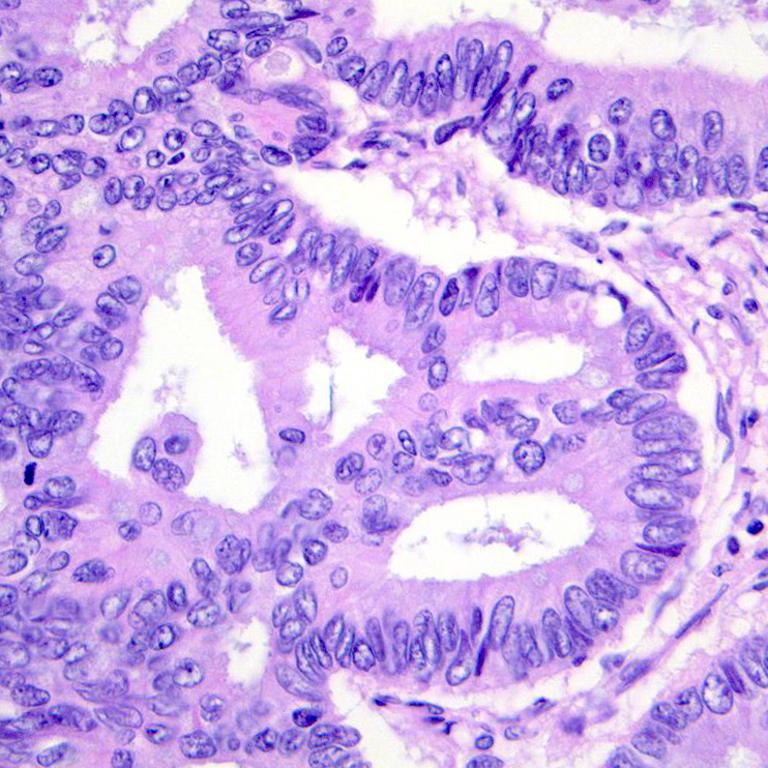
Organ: colon
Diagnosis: adenocarcinomas